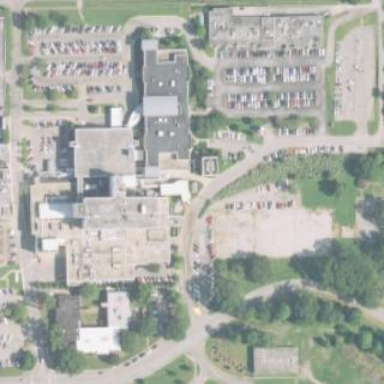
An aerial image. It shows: Hospital building.